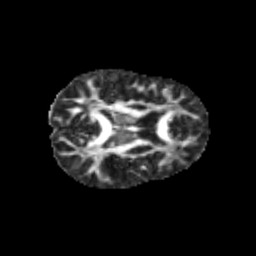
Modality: FA
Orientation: axial
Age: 10
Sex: female
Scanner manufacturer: siemens
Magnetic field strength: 3 T
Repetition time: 3.8 s
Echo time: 0.07 s